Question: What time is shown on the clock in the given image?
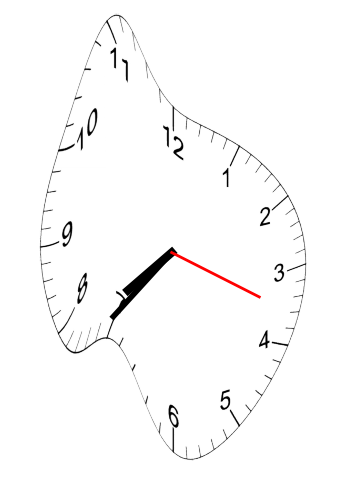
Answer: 07:36:18